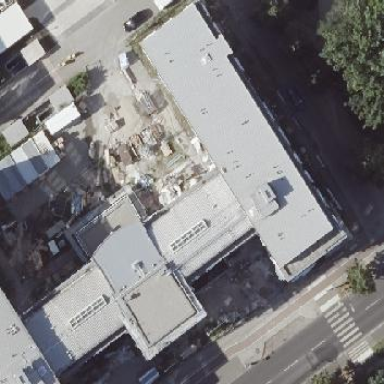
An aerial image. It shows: Office building.